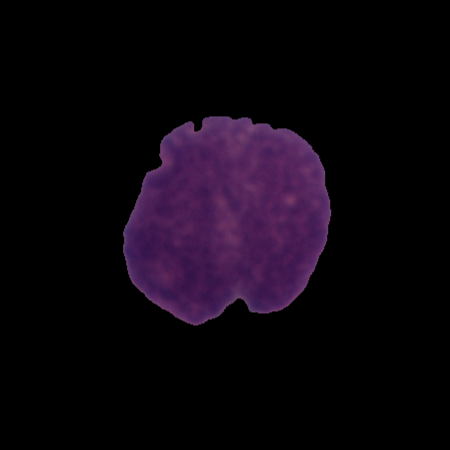
Label: cancer